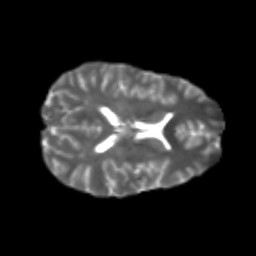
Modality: T2w
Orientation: axial
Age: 23
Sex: male
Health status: healthy
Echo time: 0.074 s